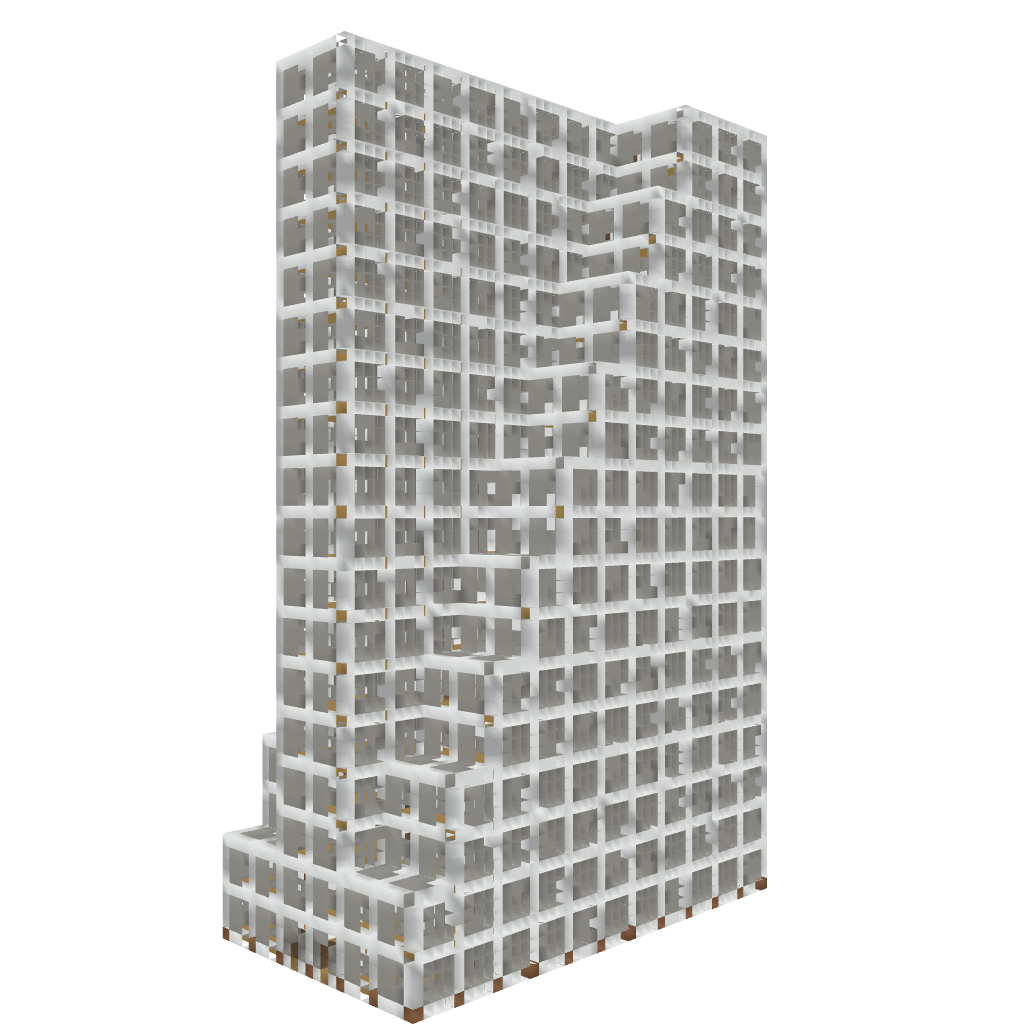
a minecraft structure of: Modern Skyscraper #2